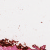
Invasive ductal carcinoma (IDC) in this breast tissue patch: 0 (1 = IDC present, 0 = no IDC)